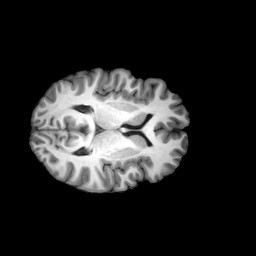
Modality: T1w
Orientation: axial
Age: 24
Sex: female
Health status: healthy